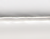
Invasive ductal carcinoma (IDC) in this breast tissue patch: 0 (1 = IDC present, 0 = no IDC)